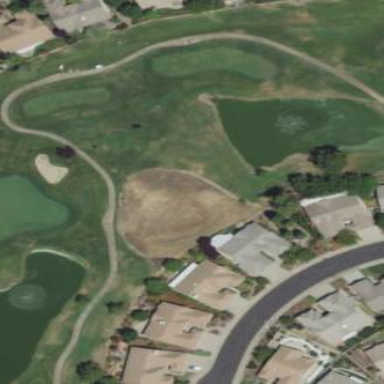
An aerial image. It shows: Rough grassy area used for golf.